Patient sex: M
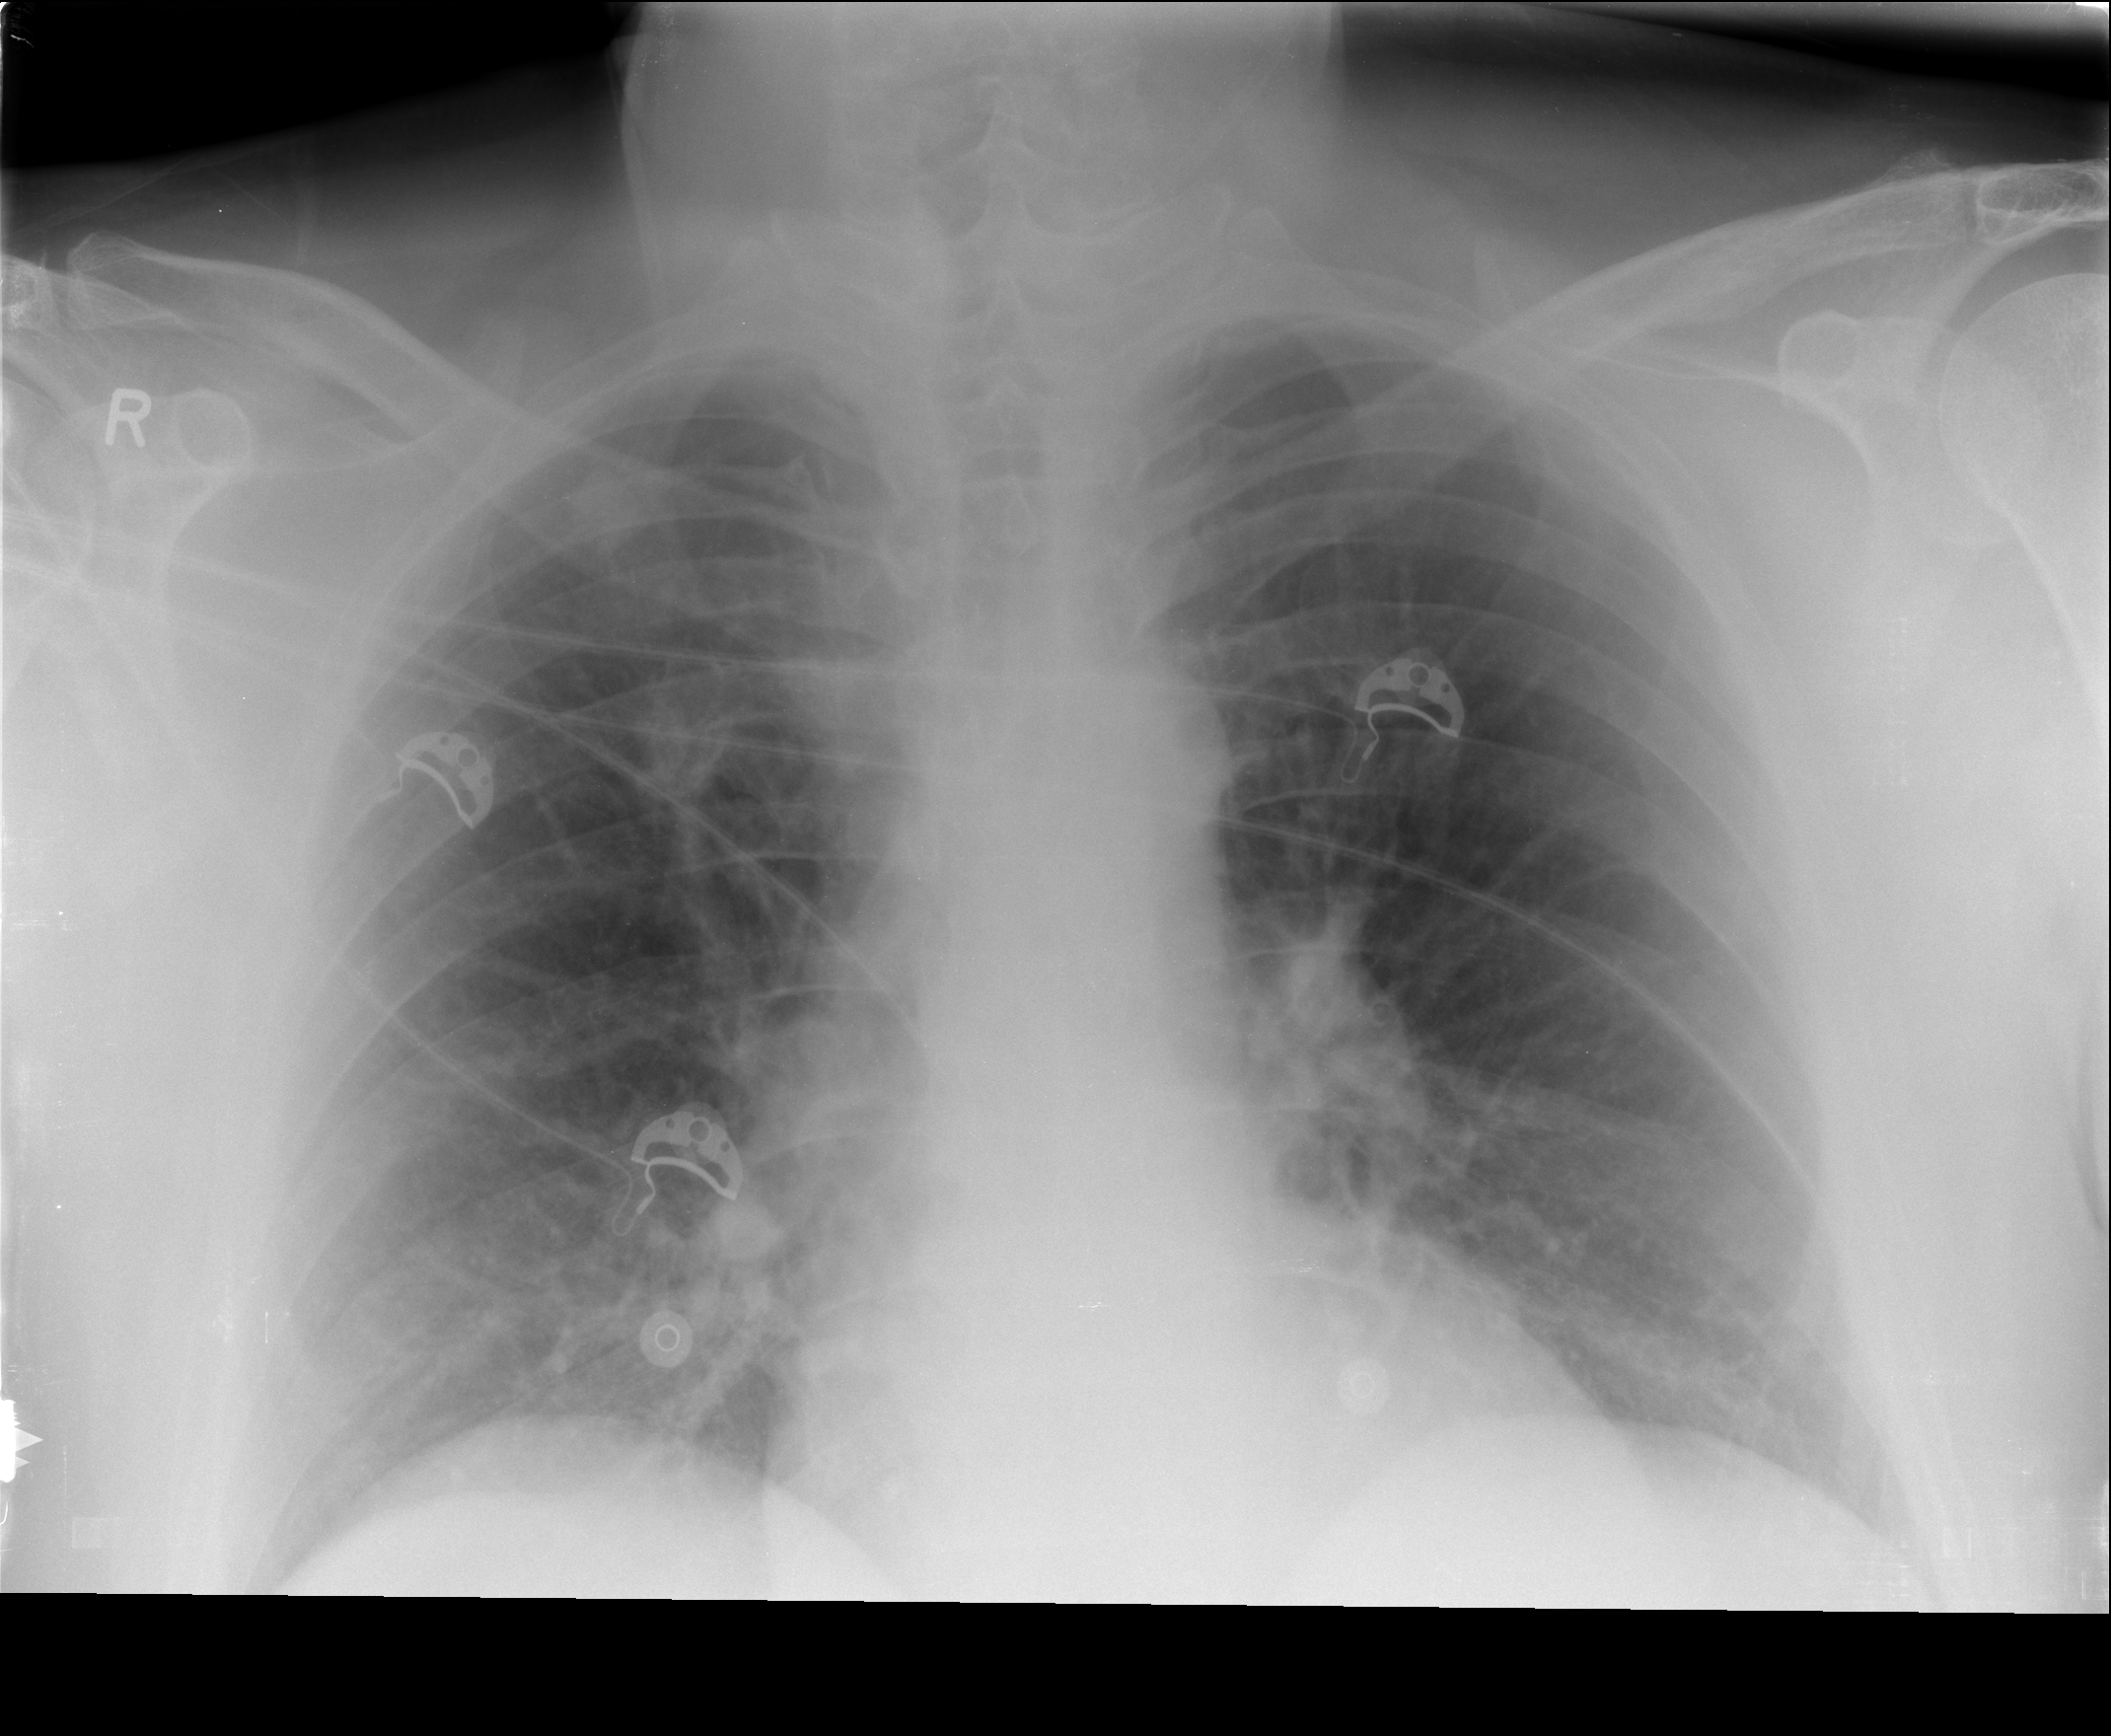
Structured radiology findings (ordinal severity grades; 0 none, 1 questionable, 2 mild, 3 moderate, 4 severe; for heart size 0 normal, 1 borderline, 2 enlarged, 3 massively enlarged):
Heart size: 0
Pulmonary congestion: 1
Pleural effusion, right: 0
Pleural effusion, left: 0
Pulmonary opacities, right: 0
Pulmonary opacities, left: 0
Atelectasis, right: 1
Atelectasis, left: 1